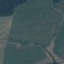
Land use / land cover class: Pasture